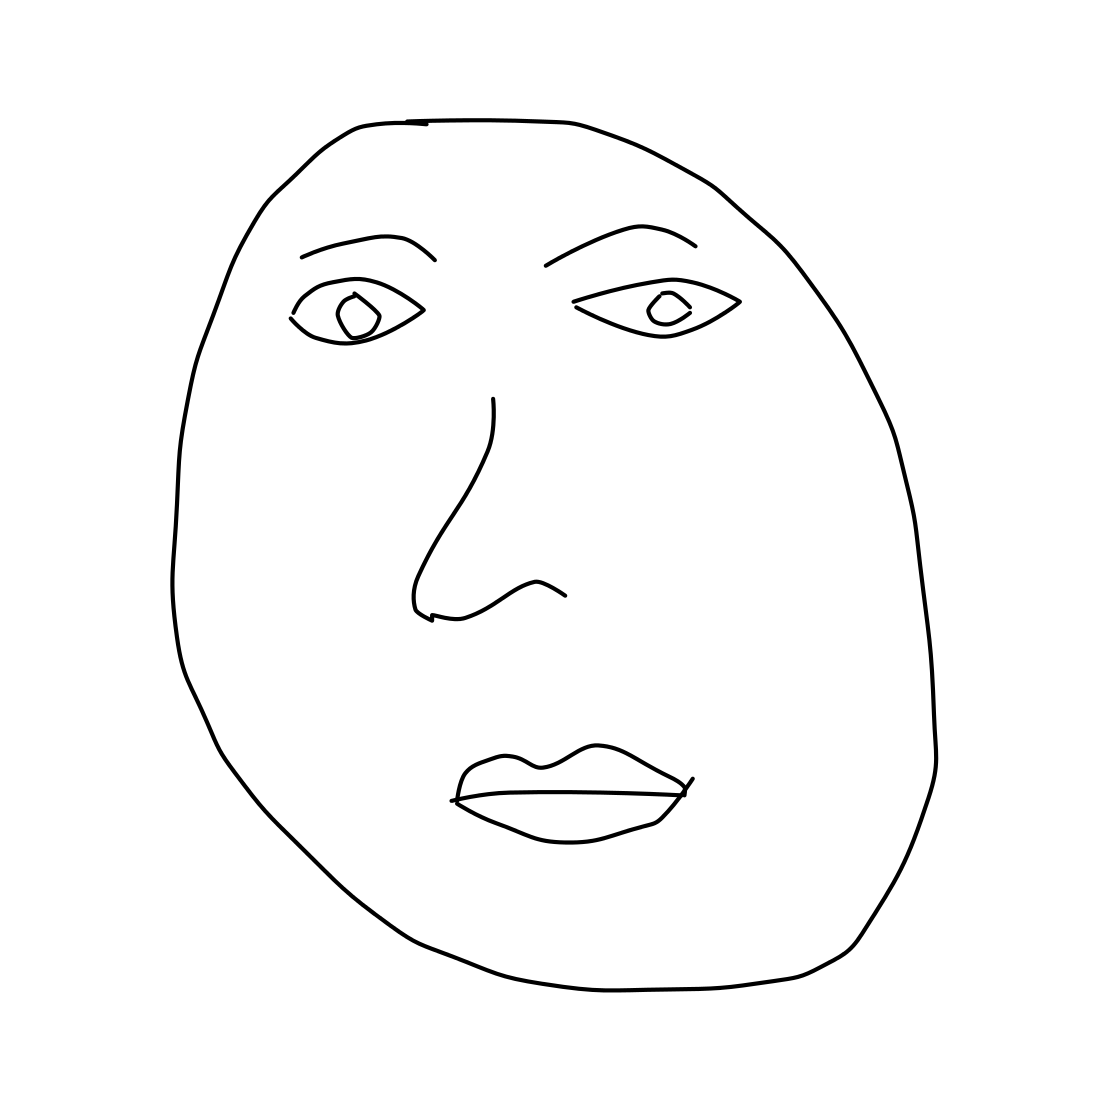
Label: face